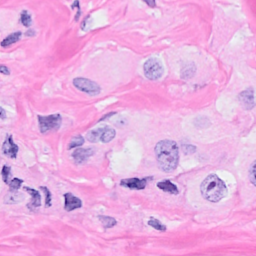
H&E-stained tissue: Breast